Interaction volume radius: 5 \u00c5
Interaction volume height: 15 \u00c5
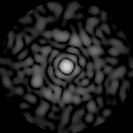
Disorder parameter: 0.863